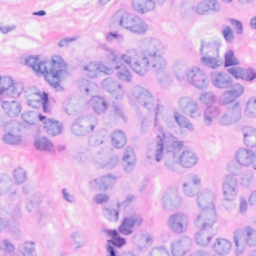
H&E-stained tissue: Breast